Question: I have a view in which I have two LinearLayouts - one with Text, EditText and a Button and one with just Text and EditText. I am trying to get the width of the second EditText (on the second line) to match the width of the first line. I have tried making it a TableLayout instead of just using LinearLayouts and now am trying to set the width programmatically. I get the width of the first EditText and try to setWidth of the second EditText, but it doesn't change sizes.
'''
@Override
public void onWindowFocusChanged(boolean hasFocus) {
// TODO Auto-generated method stub
super.onWindowFocusChanged(hasFocus);
getWidthBox = (EditText) findViewById(R.id.editText10);
setWidthBox = (EditText) findViewById(R.id.EditText01);
Toast.makeText(this, "Meaured Width: " + Integer.toString(getWidthBox.getMeasuredWidth()), Toast.LENGTH_SHORT).show();
Toast.makeText(this, "Get Width: " + Integer.toString(getWidthBox.getWidth()), Toast.LENGTH_SHORT).show();
//Neither of these setWidth Lines Work Correctly
setWidthBox.getLayoutParams().width=getWidthBox.getWidth();
setWidthBox.setWidth(getWidthBox.getWidth());
}
'''
'''
<LinearLayout
android:layout_width="fill_parent"
android:layout_height="wrap_content"
android:orientation="vertical" >
<LinearLayout
android:layout_width="match_parent"
android:layout_height="wrap_content"
android:layout_weight="0.15"
android:paddingLeft="5dp" >
<TextView
android:id="@+id/textView2"
android:layout_width="110dp"
android:layout_height="wrap_content"
android:layout_gravity="left|center_vertical"
android:text="Points Allowed: "
android:textAppearance="?android:attr/textAppearanceMedium"
android:textSize="15sp" />
<EditText
android:id="@+id/editText10"
android:layout_width="wrap_content"
android:layout_height="wrap_content"
android:layout_weight="1"
android:ems="10"
android:inputType="number" >
</EditText>
<ImageView
android:id="@+id/imageView1"
android:layout_width="wrap_content"
android:layout_height="wrap_content"
android:layout_gravity="center_vertical"
android:src="@drawable/editpencil" />
</LinearLayout>
<LinearLayout
android:layout_width="match_parent"
android:layout_height="wrap_content"
android:layout_weight="0.15"
android:paddingLeft="5dp" >
<TextView
android:id="@+id/TextView01"
android:layout_width="110dp"
android:layout_height="wrap_content"
android:text="Points Used: "
android:textAppearance="?android:attr/textAppearanceMedium"
android:textSize="15sp" />
<EditText
android:id="@+id/EditText01"
android:layout_width="wrap_content"
android:layout_height="wrap_content"
android:layout_weight="1"
android:ems="10"
android:inputType="number" />
</LinearLayout>
'''

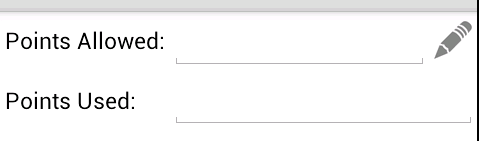
Answer: I solved it in a bit of a different way that makes the most sense to me. What I did was get the width of the pencil button via getWidth and then set the right-padding of the LinearLayout (each row is its own LinearLayout) to the width of that button. This seems to work perfectly and allows for the button to change size (based on screen size and DP) and the padding to react accordingly.
'''
imageButtonWidth = (ImageButton) findViewById(R.id.imageButtonEdit);
linearLayoutPointsUsed= (LinearLayout) findViewById(R.id.linearPointsUsed);
widthOfEditButton = imageButtonWidth.getWidth();
linearLayoutPointsUsed.setPadding(5, 0, widthOfEditButton, 0);
'''